Question: I'm writing an app in Javascript that uses Google maps and calculates a full route between a series of legs based off closest legs.
Say I've got 4 legs on the map, each leg has a start and end Latitude and Longitude. The user specifies which two legs are the start and end of the route. Each end of a leg can only connect to another legs start. Then the end of that leg connects to another legs start, and so on. The code determines which legs start to connect to based off the closest leg it can find.
Something like this for example (the dashed lines are the legs):
'''
start-----------end <-connector-> start----------end <-connector-> start----------end
'''
I've got an array of all of the leg coordinates, and I want to sort this array so that it follows the proper progression of connections. Then I can utilize the array to generate the connectors by linearly looping through it.
The array looks something like this:
'''
[
{start_lat: X, start_lng: X, end_lat: X, end_lng: X},
{start_lat: X, start_lng: X, end_lat: X, end_lng: X},
]
'''
Those will be the inner legs. And then I'll have the outer legs (the two legs that are the start and the end of the entire route) stored in variables:
'''
var start = {end_lat: X, end_lng: X}
var end = {start_lat: X, start_lng: X}
'''
As an example it might end up something like:
'''
start -> array[0] -> array[1] -> end
'''
Or it might end up like:
'''
start -> array[1] -> array[0] -> end
'''
The algorithm needs to sort the array based off the start legs end_lat,end_lng and the end legs end_lat,end_lng.
The end result will be a big route connected together with the shortest path.
I'm struggling to think of a way of writing the sorting algorithm that takes these unique factors into consideration.
It's difficult to put this into words, and I'm not really sure how I can help make it clearer, but I'll edit this post if I can think of anything useful to add. Thanks.
Here's a picture of what I'm talking about:

The black lines are the legs, the red lines are the connectors I will need to generate after I've sorted the array of leg coordinates into the correct order. The generating the connectors isn't part of this algorithm, but it's just an example of what I'm trying to accomplish so you can understand the big picture. As you can see there are gaps between the legs, none of the coordinates overlap.
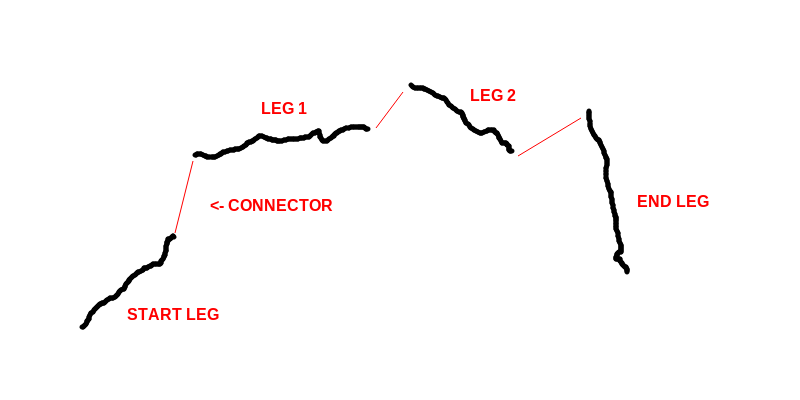
Answer: You could do something like this:
<URL>
'''
var start = { end_lat: 1, end_lng: 1 },
end = { start_lat: 4, start_lng: 4 },
coordsBetween = [
{ start_lat: 2, start_lng: 2, end_lat: 3, end_lng: 3 },
{ start_lat: 1, start_lng: 1, end_lat: 2, end_lng: 2 },
{ start_lat: 3, start_lng: 3, end_lat: 4, end_lng: 4 }
];
function orderedCoords(start, coords) {
var result = [],
point = start;
while (point = coords.filter(function (item) {
return item.start_lat === point.end_lat
&& item.start_lng === point.end_lng;
})[0]) {
result.push(point);
}
return result;
}
console.log(orderedCoords(start, coordsBetween));
'''
Basically we find the next 'point' that starts where 'start' ends and let that 'point' become the next 'start' until there's no match and at each step we push the point into 'result'.
EDIT:
> This would work of the coordinates of the start and end point
overlapped, but none of mine do, there is a large gap between them and
I need to generate the 'connectors' between them...
I have expanded my first idea by using an <URL> insead of looking for overlapping coords.
<URL>
'''
var start = { end_lat: 1, end_lng: 1 },
end = { start_lat: 4, start_lng: 4 },
segments = [
{ start_lat: 2, start_lng: 2, end_lat: 3, end_lng: 3 },
{ start_lat: 1, start_lng: 1, end_lat: 2, end_lng: 2 },
{ start_lat: 3, start_lng: 3, end_lat: 4, end_lng: 4 }
];
function orderedSegments(start, segments) {
var result = [],
segment = start,
i;
while ((i = indexOfClosestSegment(segment, segments)) !== -1) {
result.push(segment = segments.splice(i, 1)[0]);
}
return result;
}
function indexOfClosestSegment(segment, segments) {
var i = 0,
len = segments.length,
segIndex = -1,
tempDistance, smallestDistance;
for (; i < len; i++) {
if (
(tempDistance = distanceBetween(segment, segments[i])) < smallestDistance
|| typeof smallestDistance === 'undefined') {
smallestDistance = tempDistance;
segIndex = i;
}
}
return segIndex;
}
function distanceBetween(segmentA, segmentB) {
return Math.sqrt(
Math.pow(segmentB.start_lat - segmentA.end_lat, 2)
+ Math.pow(segmentB.start_lng - segmentA.end_lng, 2)
);
}
console.log(orderedSegments(start, segments));
'''
>